The plot is a Morlet-wavelet scalogram of a rotor-rig vibration measurement. What is the most likely rotor condition (normal, misalignment, unbalance, looseness)?
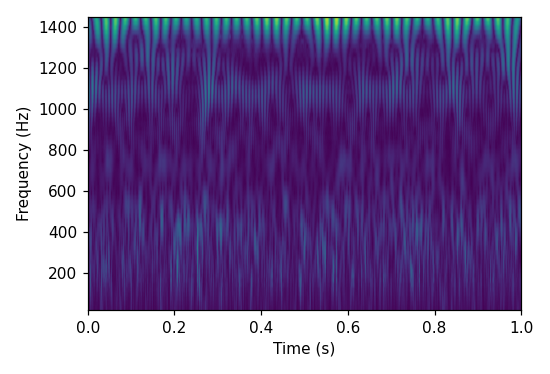
Answer: unbalance